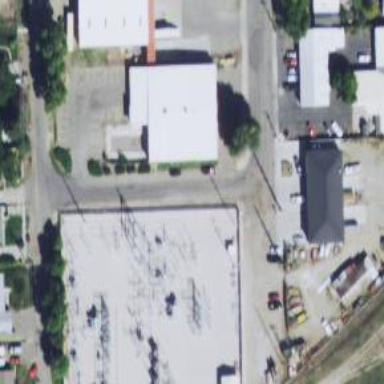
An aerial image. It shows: Switch used for power control.